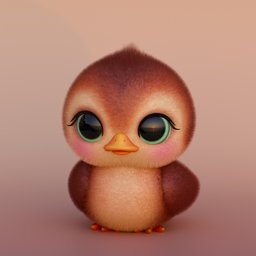
Label: animals